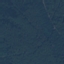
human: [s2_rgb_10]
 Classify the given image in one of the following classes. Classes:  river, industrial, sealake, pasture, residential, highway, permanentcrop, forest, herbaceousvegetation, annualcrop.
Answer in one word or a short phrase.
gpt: Forest